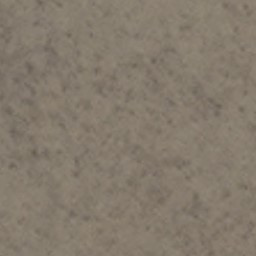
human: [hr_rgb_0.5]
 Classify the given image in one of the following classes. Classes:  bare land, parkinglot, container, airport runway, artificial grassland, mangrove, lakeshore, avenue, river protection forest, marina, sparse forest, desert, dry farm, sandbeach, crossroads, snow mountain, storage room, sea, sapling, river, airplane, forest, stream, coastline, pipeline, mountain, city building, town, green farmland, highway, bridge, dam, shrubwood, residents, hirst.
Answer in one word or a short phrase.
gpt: bare land